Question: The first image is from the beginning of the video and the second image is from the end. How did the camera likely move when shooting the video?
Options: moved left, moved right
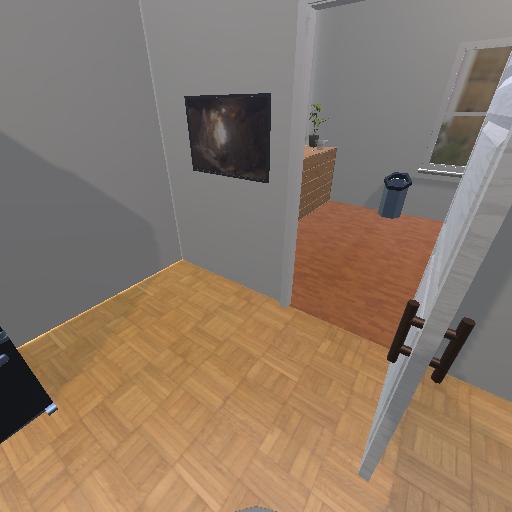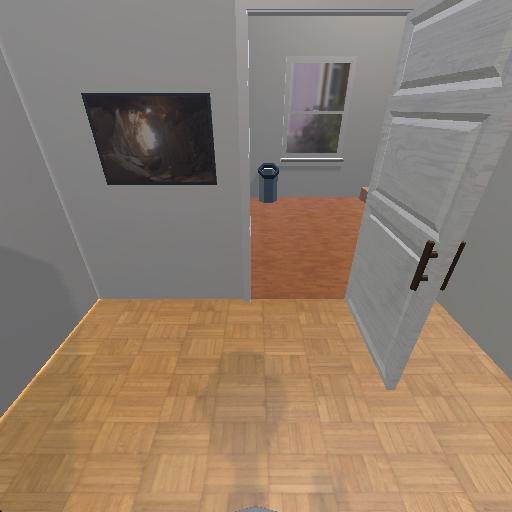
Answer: moved left